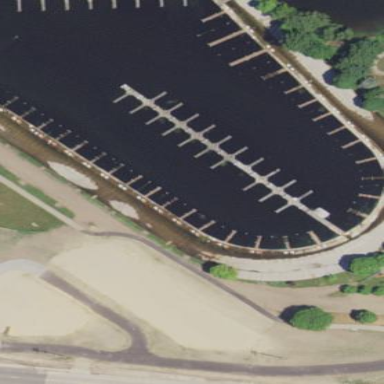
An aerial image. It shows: Marina situated on the water.